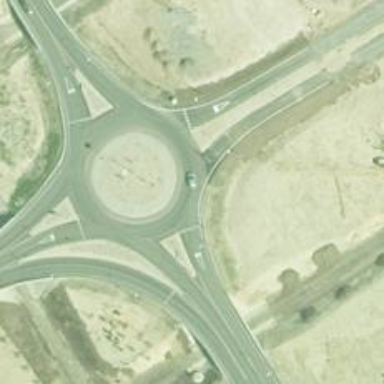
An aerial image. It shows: Secondary road made of asphalt leading to roundabout.